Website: home-depot
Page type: billing-address
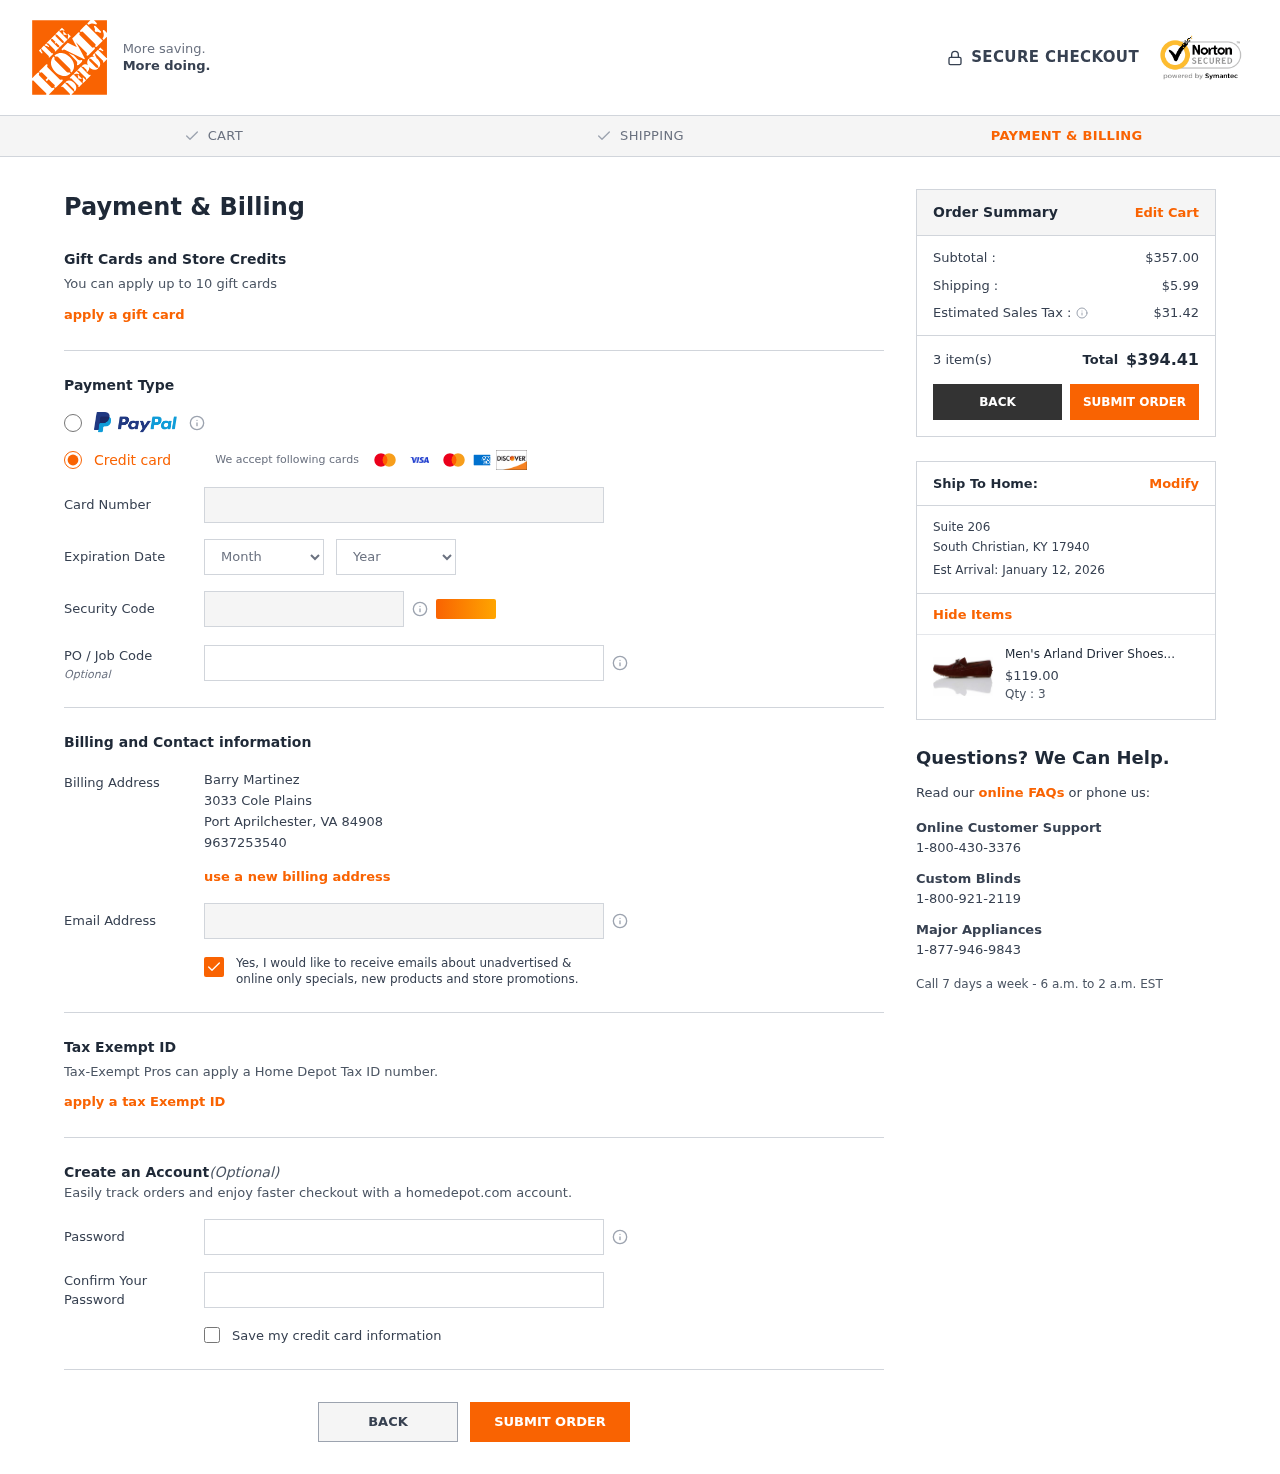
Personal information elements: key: PII_CARD_CVV
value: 995
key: PII_CARD_EXPIRY_MONTH
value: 06
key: PII_CARD_EXPIRY_YEAR
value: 26
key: PII_CARD_NUMBER
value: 6011 1398 4238 1725
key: PII_CITY
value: Port Aprilchester
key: PII_CITY2
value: South Christian
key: PII_EMAIL
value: barry.martinez@gmail.com
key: PII_FULLNAME
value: Barry Martinez
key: PII_JOB_CODE
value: DM-5455
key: PII_PHONE
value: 9637253540
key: PII_POSTCODE
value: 84908
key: PII_POSTCODE2
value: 17940
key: PII_STATE_ABBR
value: VA
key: PII_STATE_ABBR2
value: KY
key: PII_STREET
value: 3033 Cole Plains
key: PII_STREET2
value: Suite 206
Product elements: key: PRODUCT1_NAME
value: Men's Arland Driver Shoes, Red (Burgundy Burgundy), 43 EU
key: PRODUCT1_PRICE
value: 119
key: PRODUCT1_QUANTITY
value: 3
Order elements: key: ORDER_SUBTOTAL
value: $357.00
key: ORDER_SHIPPING_COST
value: $5.99
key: ORDER_TAX
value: $31.42
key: ORDER_NUM_ITEMS
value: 3 item(s)
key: ORDER_TOTAL
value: $394.41
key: ORDER_DELIVERY_DATE
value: Est Arrival: January 12, 2026